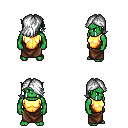
a pixel art fantasy rpg character, male body template, orc, green skin, gold chest armor, robe skirt, white swoop hairstyle, four views (front, back, left, right), 2x2 character sprite sheet, small pixel art, hard edges, no anti-aliasing